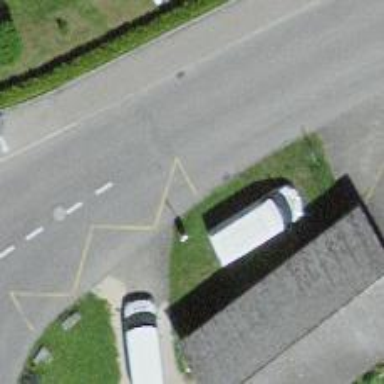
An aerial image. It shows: Bus stop with platform for public transport.